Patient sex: F
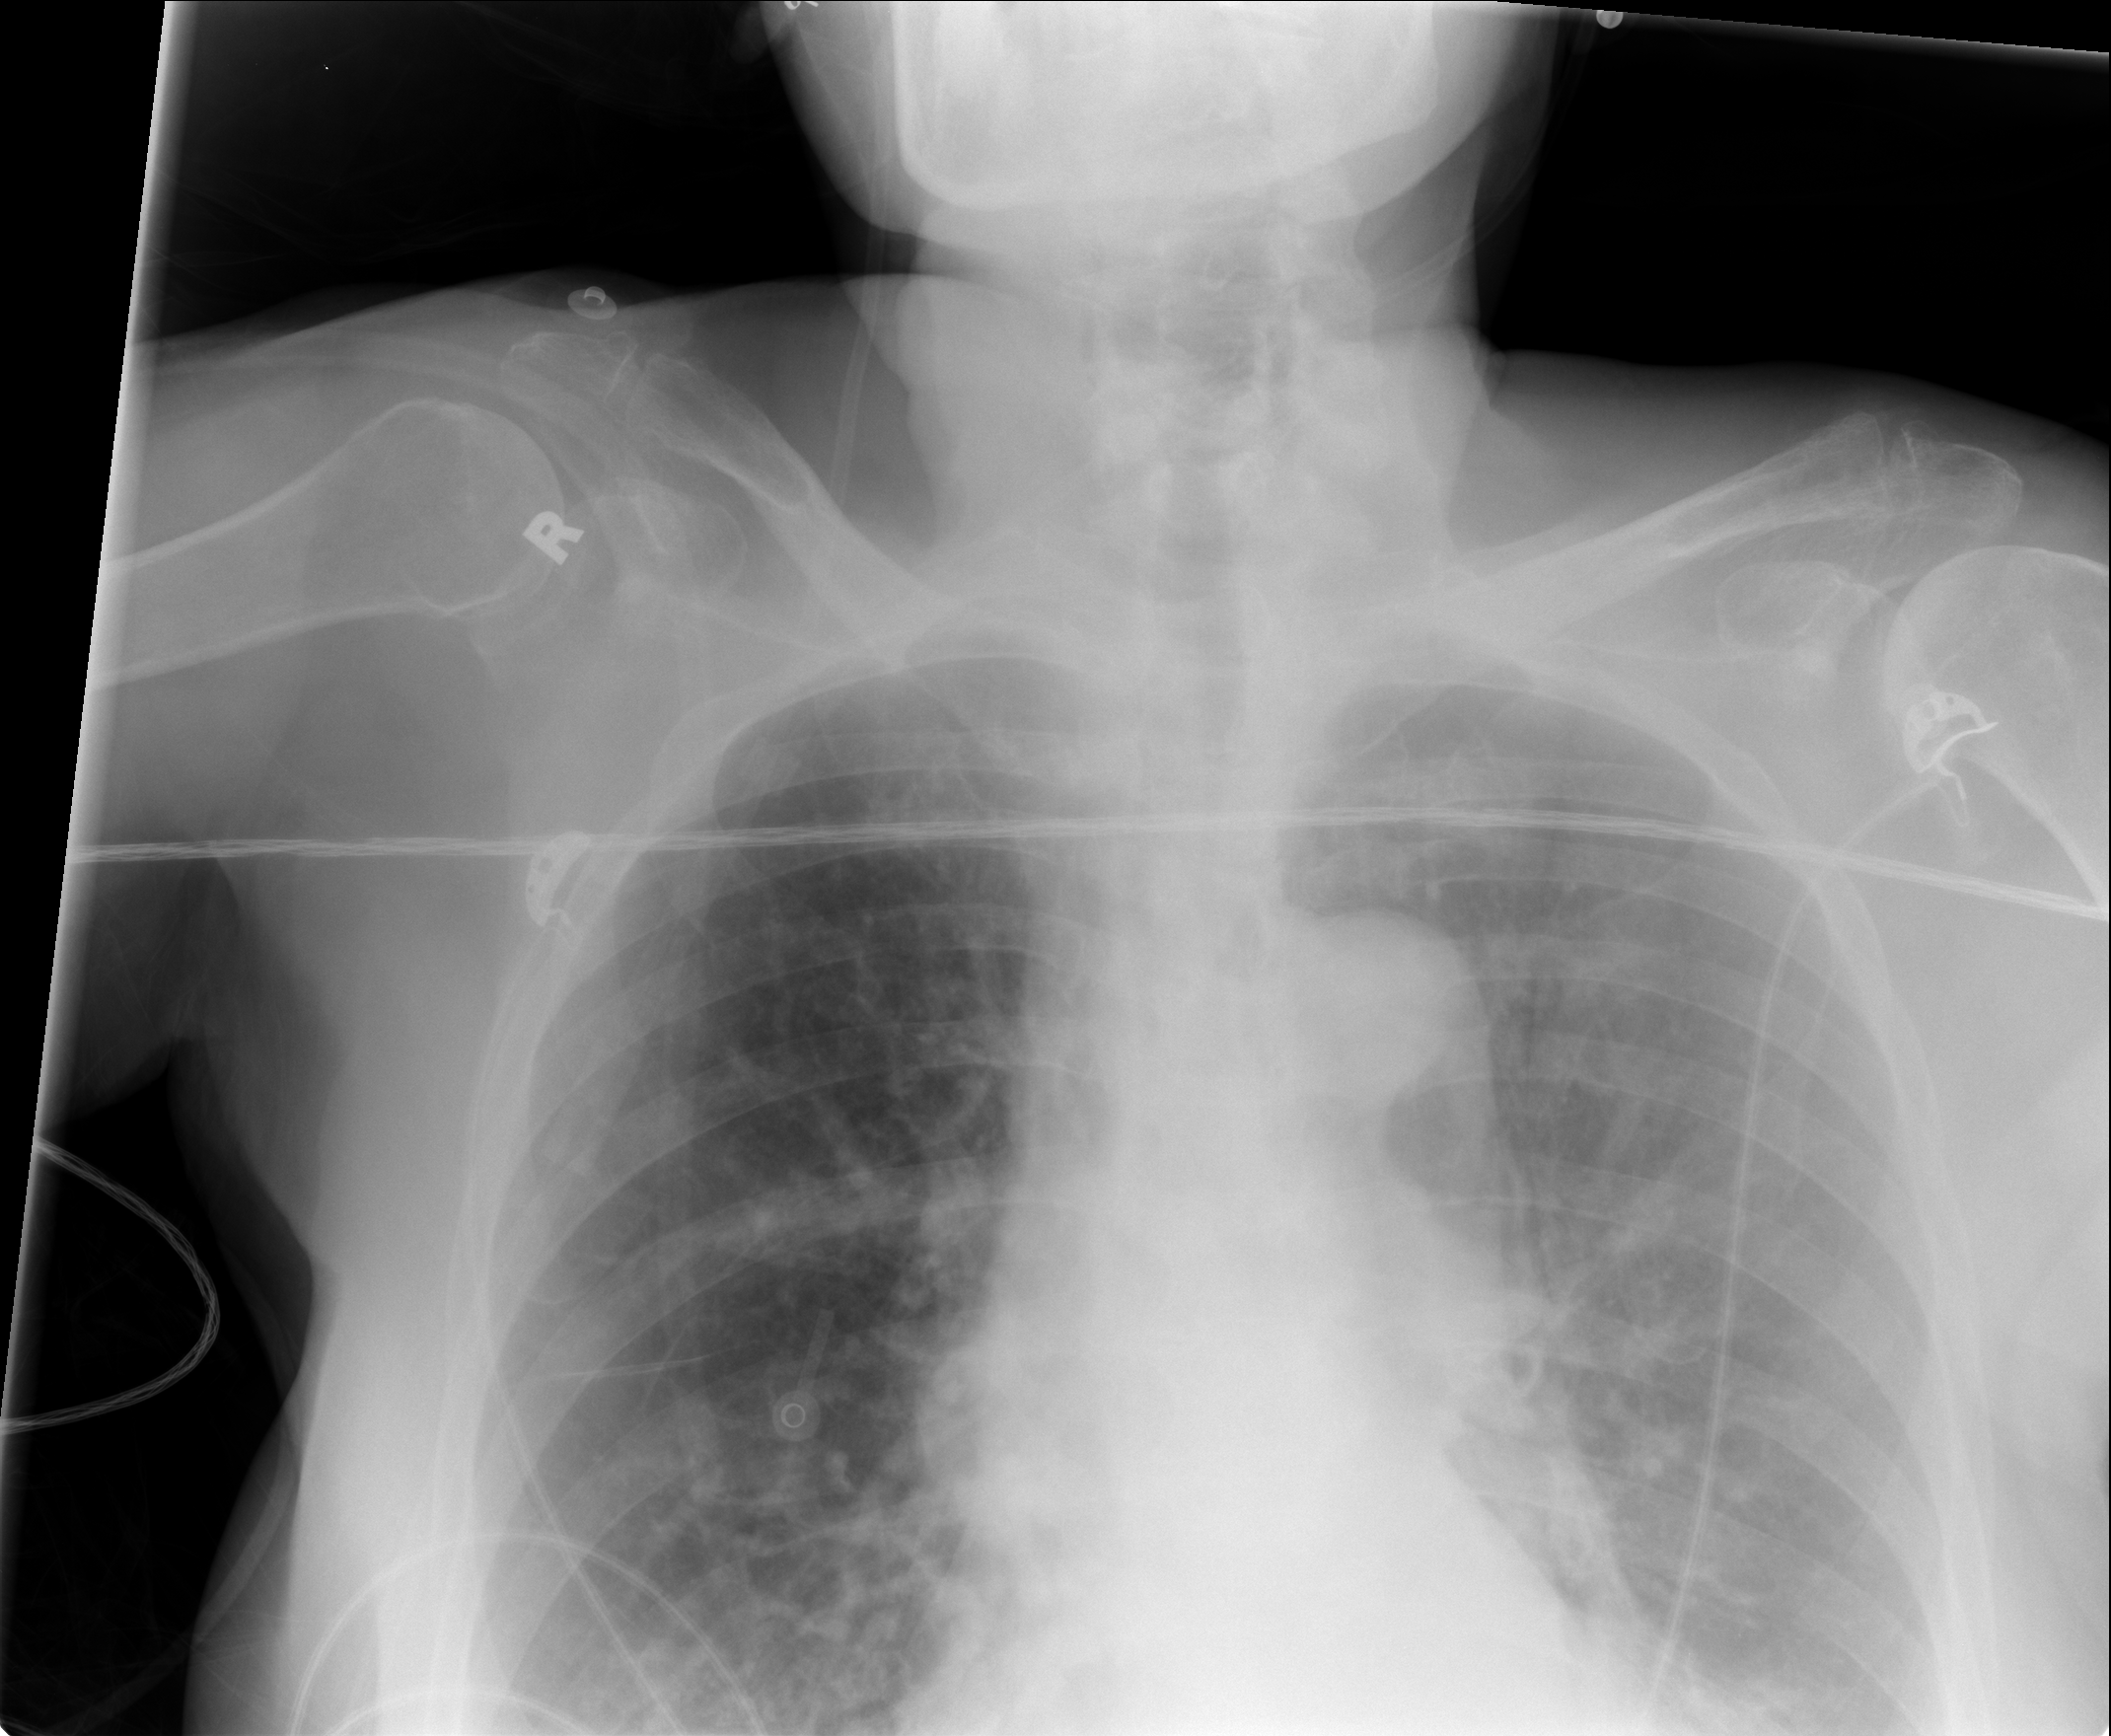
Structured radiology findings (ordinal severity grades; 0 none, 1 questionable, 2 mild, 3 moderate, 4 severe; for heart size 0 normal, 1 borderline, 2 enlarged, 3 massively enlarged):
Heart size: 0
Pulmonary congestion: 2
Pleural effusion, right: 0
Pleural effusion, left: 2
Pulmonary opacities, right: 0
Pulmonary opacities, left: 0
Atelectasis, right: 0
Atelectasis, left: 0